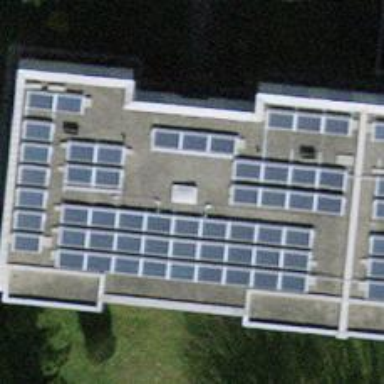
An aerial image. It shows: Solar power generator using photovoltaic method with solar photovoltaic panel types.